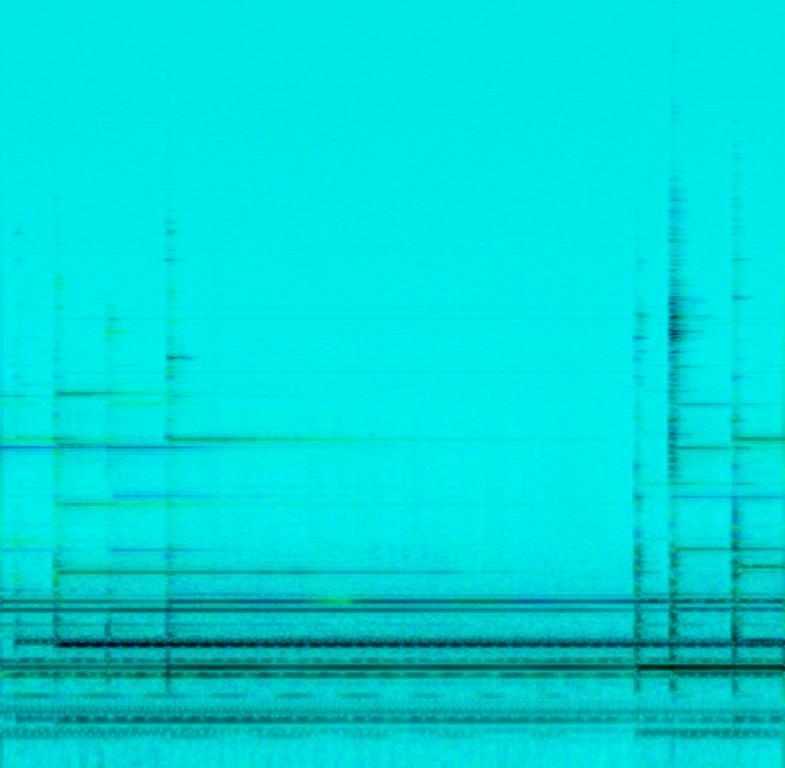
The low quality recording features a resonating mellow bell playing. It sounds relaxing, calming, soft, mellow, haunting and hypnotic. The recording is noisy and in mono.